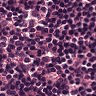
Metastatic tissue present: no